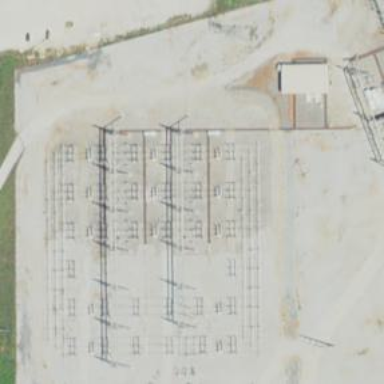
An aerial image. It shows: Switch used for power control.